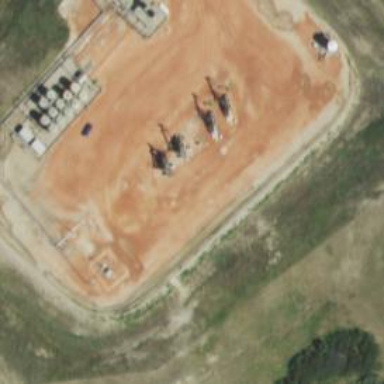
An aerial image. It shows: Petroleum well that is man-made.